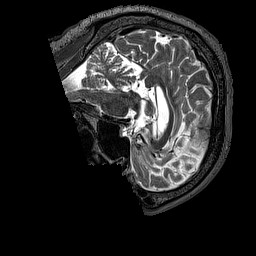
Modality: T2w
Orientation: sagittal
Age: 66
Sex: male
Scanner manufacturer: siemens
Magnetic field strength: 3 T
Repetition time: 3.2 s
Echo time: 0.567 s